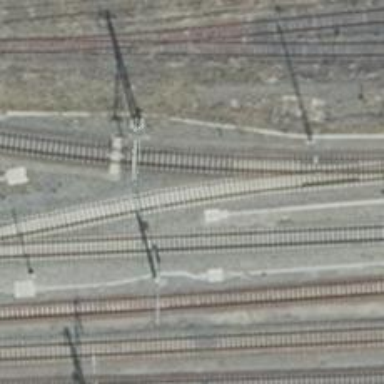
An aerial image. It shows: Rail yard with electrified contact lines for railway operations.